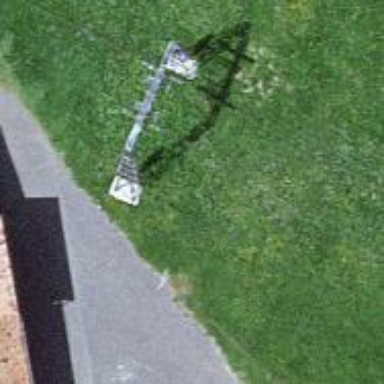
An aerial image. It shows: Pylon for aerialway.